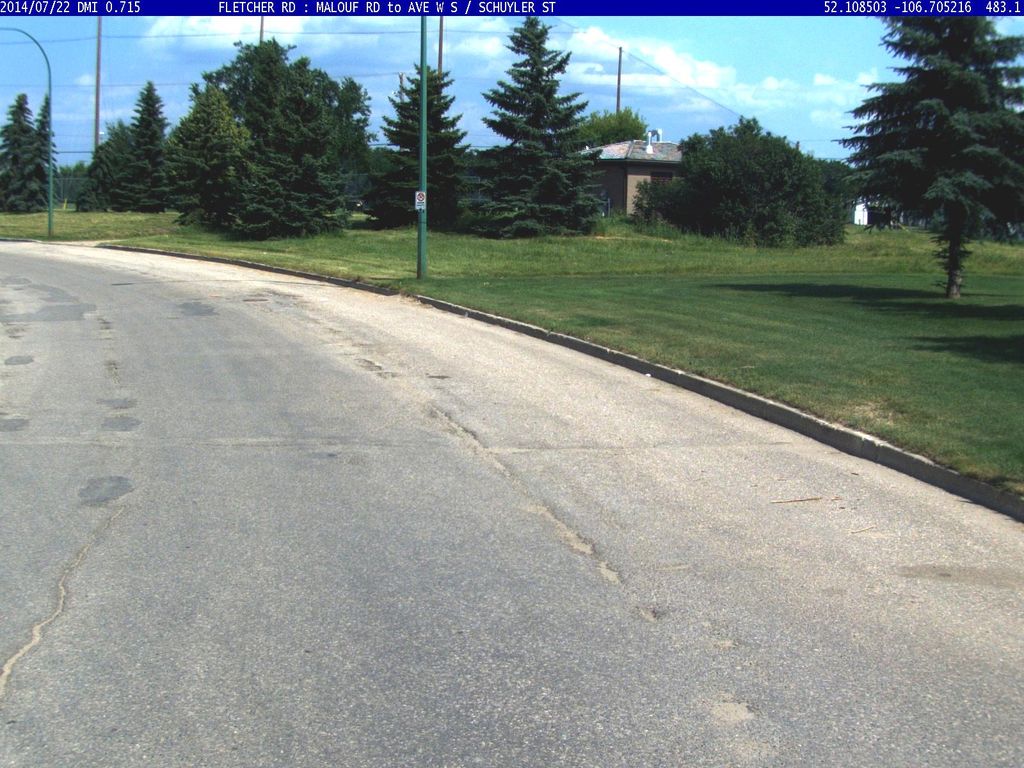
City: saskatoon